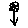
Label: flower